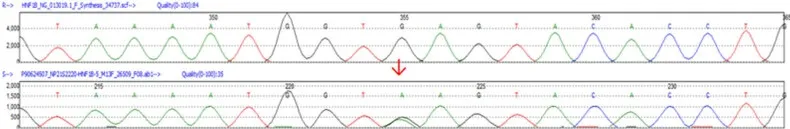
The results of gene detection (HNF-1beta).
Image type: electrography (ekg)